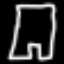
Label: pants